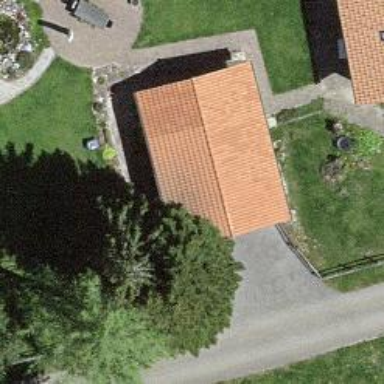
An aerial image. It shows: Garage building.